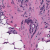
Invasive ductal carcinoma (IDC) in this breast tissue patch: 1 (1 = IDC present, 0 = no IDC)